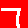
Digit: 7